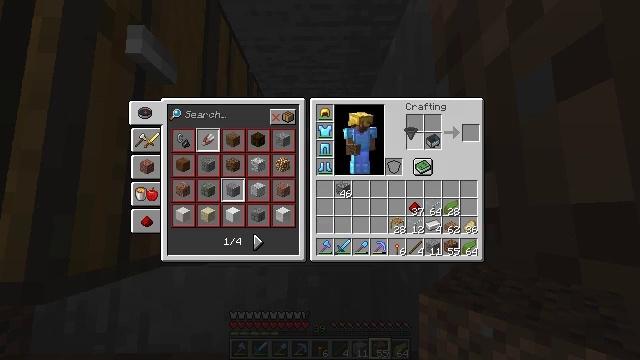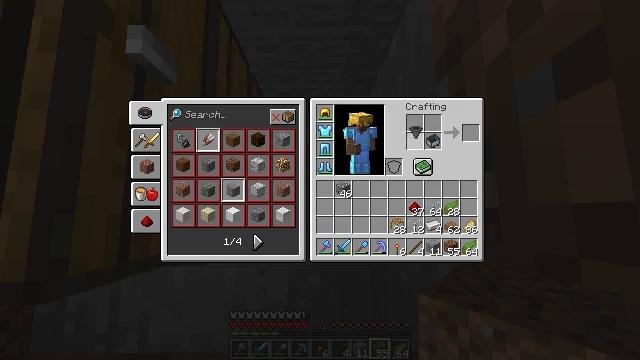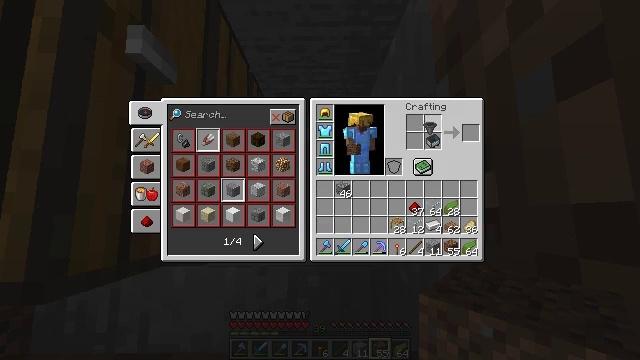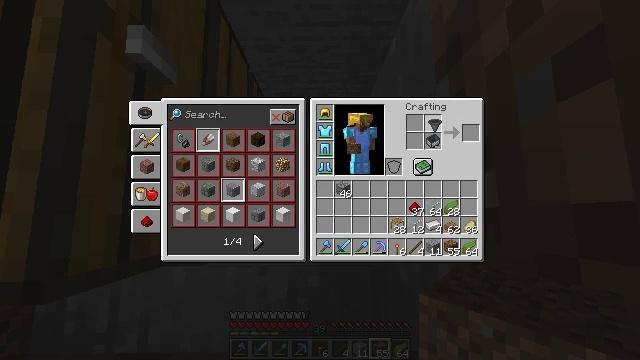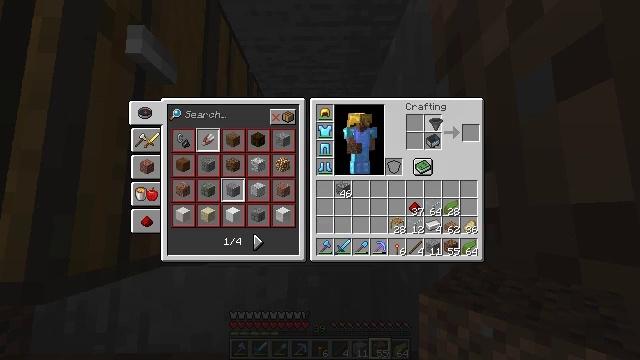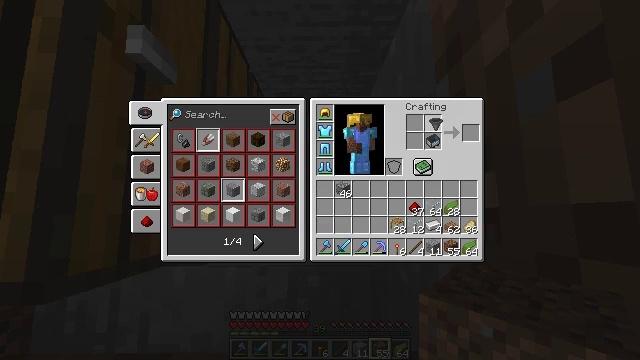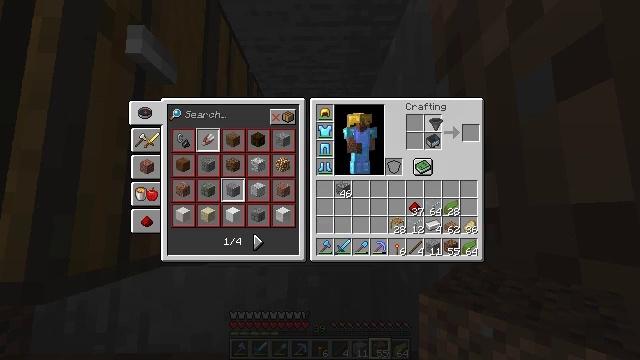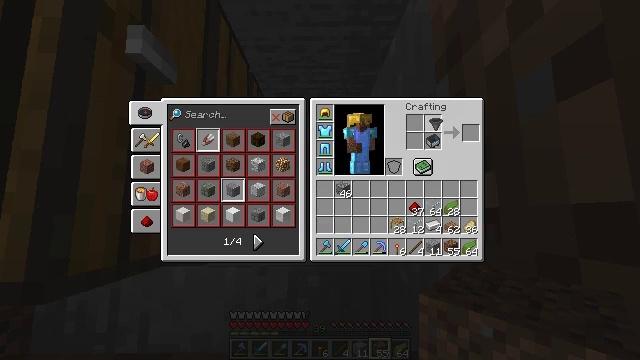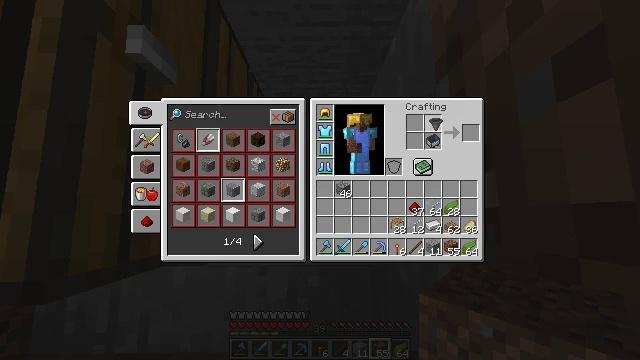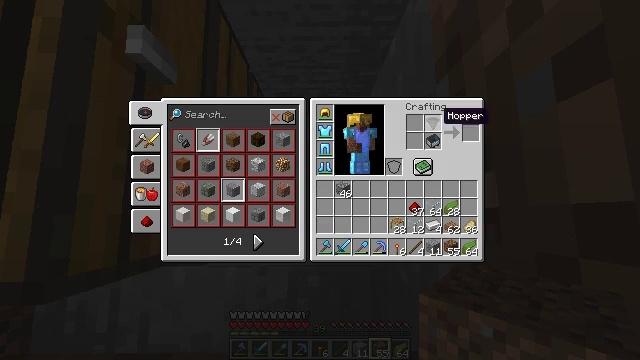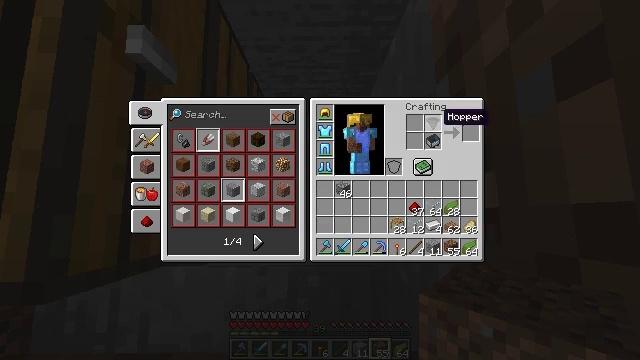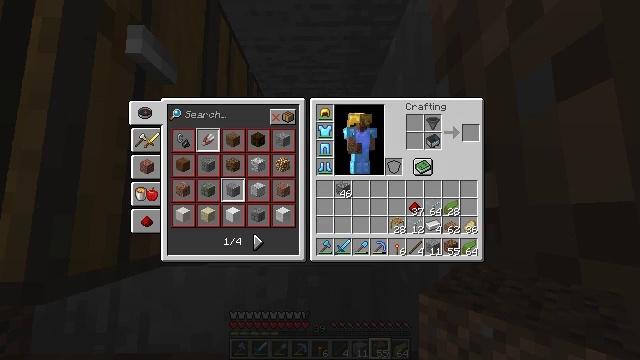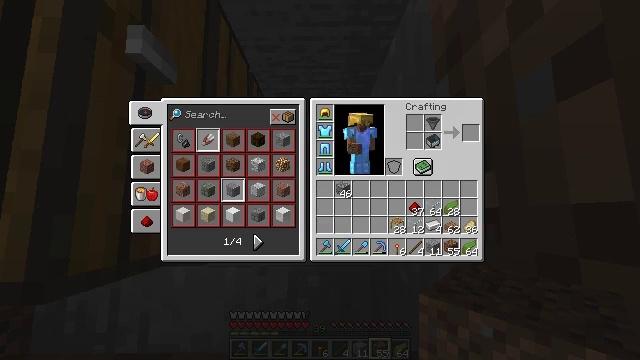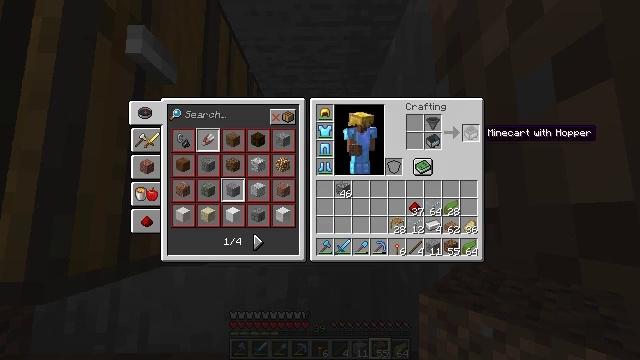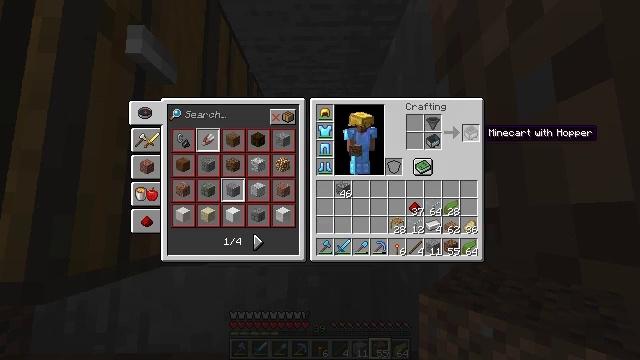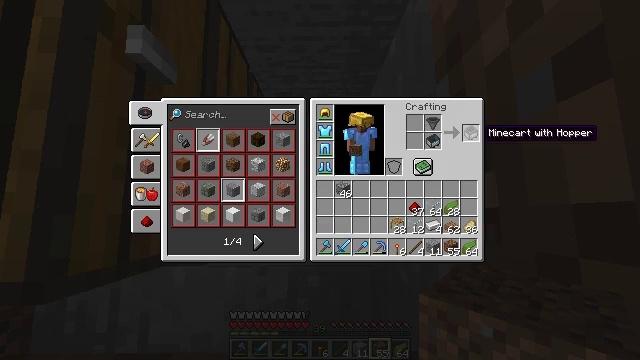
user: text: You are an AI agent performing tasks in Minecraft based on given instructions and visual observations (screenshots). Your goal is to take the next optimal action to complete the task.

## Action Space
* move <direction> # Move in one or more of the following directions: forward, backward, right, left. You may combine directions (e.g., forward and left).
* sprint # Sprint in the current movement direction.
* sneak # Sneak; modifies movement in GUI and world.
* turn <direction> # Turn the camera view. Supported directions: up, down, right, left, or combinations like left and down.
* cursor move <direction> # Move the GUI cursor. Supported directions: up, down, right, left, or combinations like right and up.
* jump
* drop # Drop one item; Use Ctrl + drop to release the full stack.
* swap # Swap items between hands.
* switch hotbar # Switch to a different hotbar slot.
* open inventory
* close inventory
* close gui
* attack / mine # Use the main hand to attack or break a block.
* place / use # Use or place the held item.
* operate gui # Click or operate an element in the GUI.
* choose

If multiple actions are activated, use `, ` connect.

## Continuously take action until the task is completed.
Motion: motion action
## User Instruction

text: Craft a hopper minecart.
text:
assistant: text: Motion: no_op
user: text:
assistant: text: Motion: cursor move right
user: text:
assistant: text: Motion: no_op
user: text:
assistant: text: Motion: no_op
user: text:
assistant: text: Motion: operate gui
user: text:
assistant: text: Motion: operate gui
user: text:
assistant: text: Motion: operate gui
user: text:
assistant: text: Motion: operate gui
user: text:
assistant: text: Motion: no_op
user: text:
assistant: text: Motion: no_op
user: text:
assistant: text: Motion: cursor move right
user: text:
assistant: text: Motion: cursor move right
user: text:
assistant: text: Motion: cursor move right
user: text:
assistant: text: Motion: no_op
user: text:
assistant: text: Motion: no_op
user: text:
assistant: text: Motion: sneak
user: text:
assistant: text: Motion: sneak
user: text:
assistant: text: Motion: sneak
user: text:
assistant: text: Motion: sneak
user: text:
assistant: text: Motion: sneak
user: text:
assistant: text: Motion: sneak, operate gui
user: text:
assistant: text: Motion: sneak, operate gui
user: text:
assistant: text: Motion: sneak, operate gui
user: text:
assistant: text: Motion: sneak
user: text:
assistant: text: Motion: sneak
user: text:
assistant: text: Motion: sneak